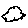
Label: cloud